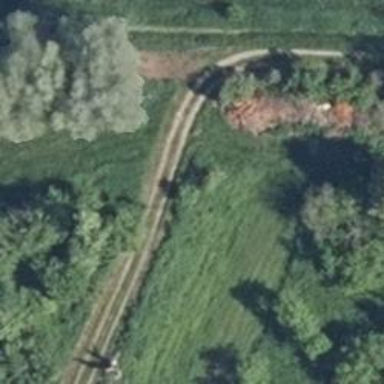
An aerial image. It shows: Dirt track road.